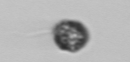
Label: Dinophyceae